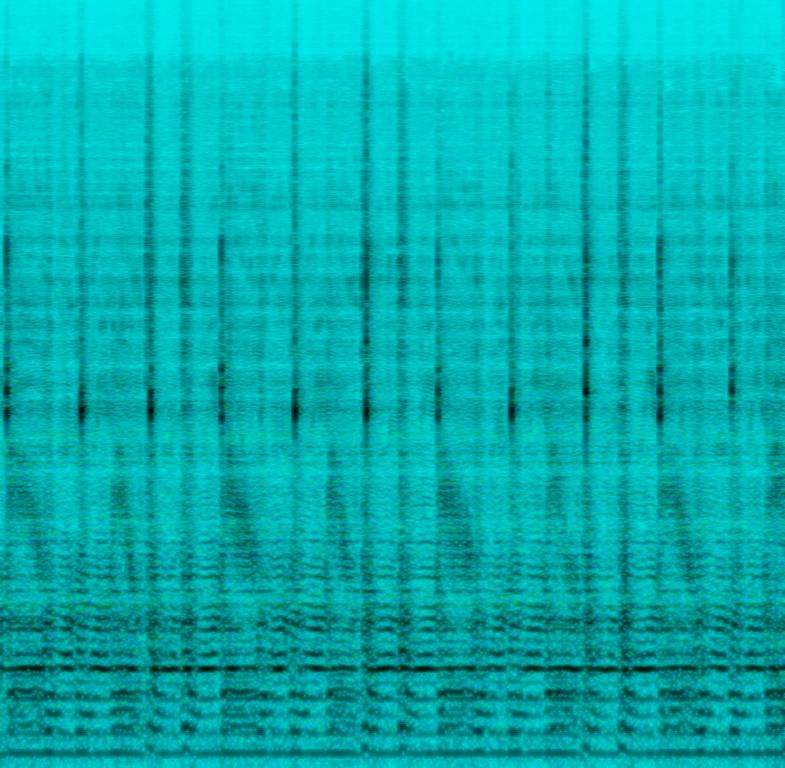
The song is an instrumental. The tempo is medium with a wood block percussion and a didgeridoo playing percussively. The song is spiritual and emotional in nature. The audio quality is poor.